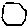
Label: hexagon